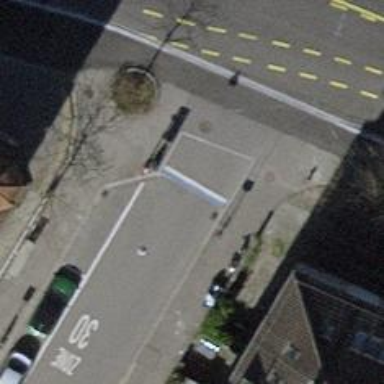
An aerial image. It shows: Parking lane.